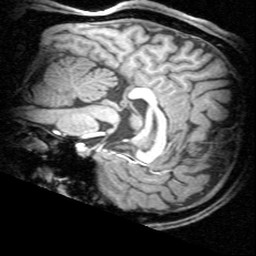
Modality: T1w
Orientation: sagittal
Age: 19
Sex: male